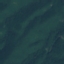
Land use / land cover class: Forest